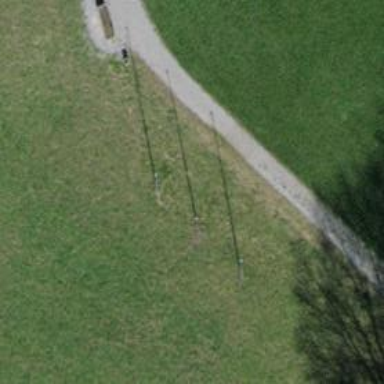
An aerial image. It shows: Flagpole which is man-made.